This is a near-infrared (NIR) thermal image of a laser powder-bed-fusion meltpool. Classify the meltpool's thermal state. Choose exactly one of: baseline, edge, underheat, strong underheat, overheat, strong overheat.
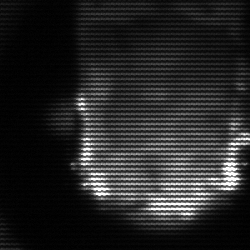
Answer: baseline